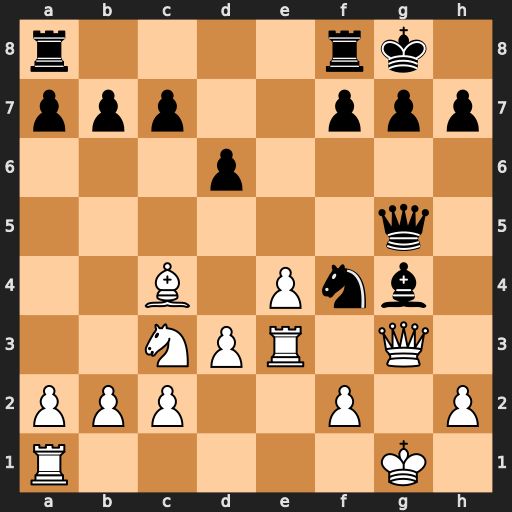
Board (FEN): r4rk1/ppp2ppp/3p4/6q1/2B1Pnb1/2NPR1Q1/PPP2P1P/R5K1
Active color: w
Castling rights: -
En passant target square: -
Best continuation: h4 Qh6 Qxg4